Question: I'm trying to implement a custom error message for my bean validation.
I've annotated my field 'firstName' with the validation rule '@Size( min = 2, max = 40, message = "errors.firstName.size" )'.
In my 'message.properties' I added a message key 'errors.firstName.size=First Name must be between {min} and {max} chars'. However, in my Thymeleaf generated view just the message key appears (as the screenshot shows).

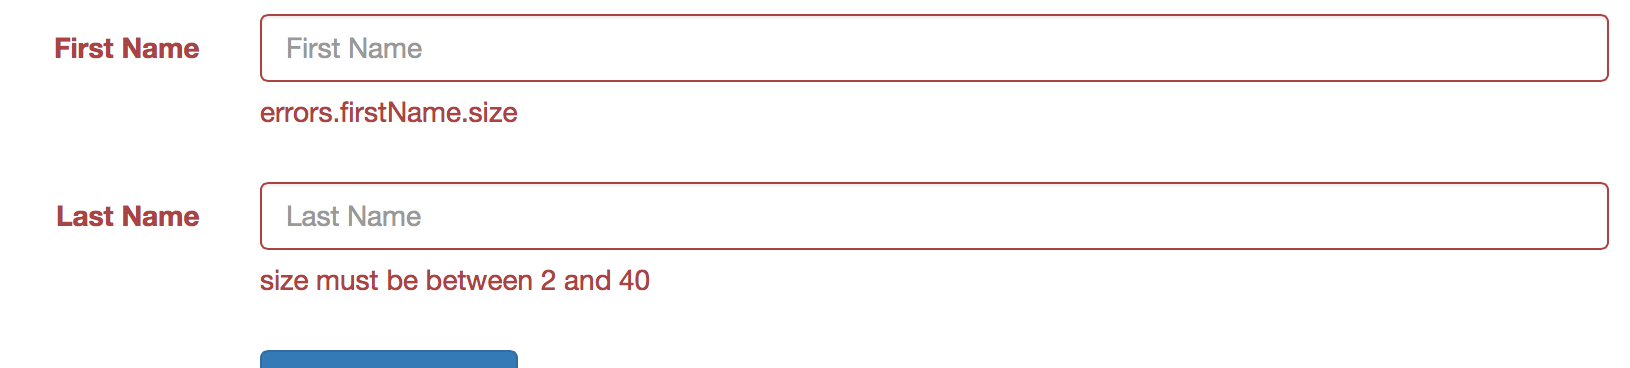
Answer: Try putting your message key in 'ValidationMessages.properties' instead of 'message.properties'.
> The ValidationMessages resource bundle and the locale variants of this
resource bundle contain strings that override the default validation
messages. The ValidationMessages resource bundle is typically a
properties file, ValidationMessages.properties, in the default package
of an application.
Source: <URL>
Also, the validation annotation should be '@Size(min = 2, max = 40, message = "{errors.firstName.size}")', <URL>.